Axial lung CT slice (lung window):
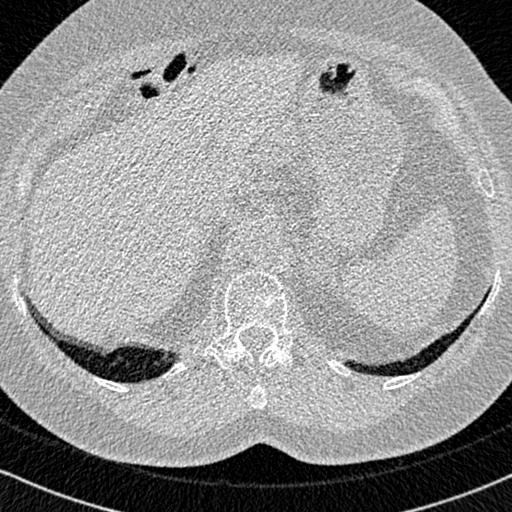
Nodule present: no